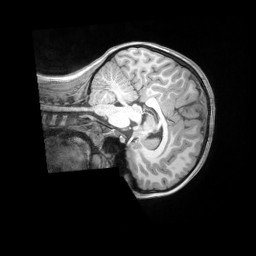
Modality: T1w
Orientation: sagittal
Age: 9
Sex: female
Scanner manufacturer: siemens
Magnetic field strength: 3 T
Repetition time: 2.53 s
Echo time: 0.00164 s